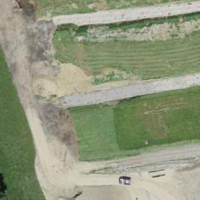
EUNIS habitat code: 24
Species observed at this site:
Rhamnus cathartica